Question: I am working on a WordPress website from 2 months and I have uploaded many images before but I am getting an error when uploading image and I am facing this issue after new year :- The uploaded file could not be moved to wp-content/uploads/2015/01.
there is Screenshot below:-

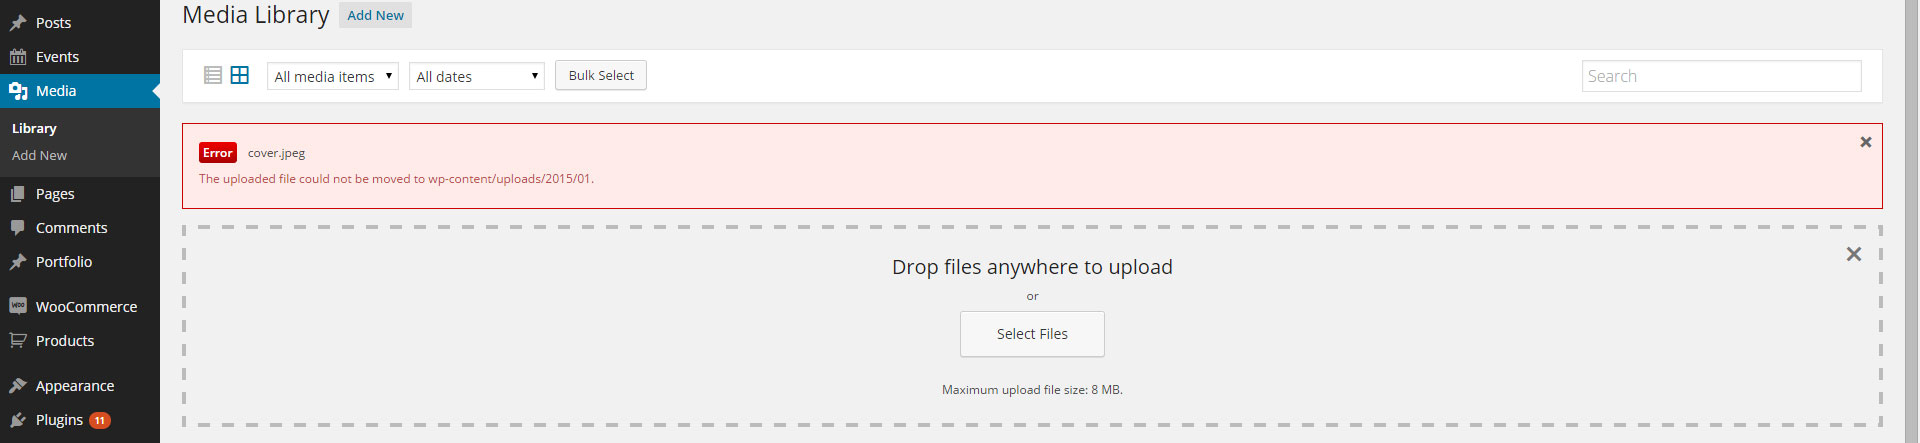
Answer: I have searched and found that the problem is from server provider.
Typically, all files should be owned by your user (ftp) account on your web server, and should be writable by that account. On shared hosts, files should never be owned by the webserver process itself (sometimes this is www, or apache, or nobody user).
Any file that needs write access from WordPress should be owned or group-owned by the user account used by the WordPress (which may be different than the server account). For example, you may have a user account that lets you FTP files back and forth to your server, but your server itself may run using a separate user, in a separate usergroup, such as dhapache or nobody. If WordPress is running as the FTP account, that account needs to have write access, i.e., be the owner of the files, or belong to a group that has write access. In the latter case, that would mean permissions are set more permissively than default (for example, 775 rather than 755 for folders, and 664 instead of 644).
<URL>